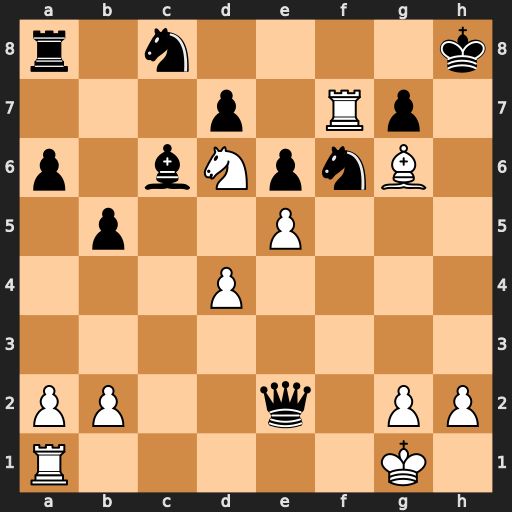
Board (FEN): r1n4k/3p1Rp1/p1bNpnB1/1p2P3/3P4/8/PP2q1PP/R5K1
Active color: w
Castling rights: -
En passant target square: -
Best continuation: Rf8+ Ng8 Nf7#